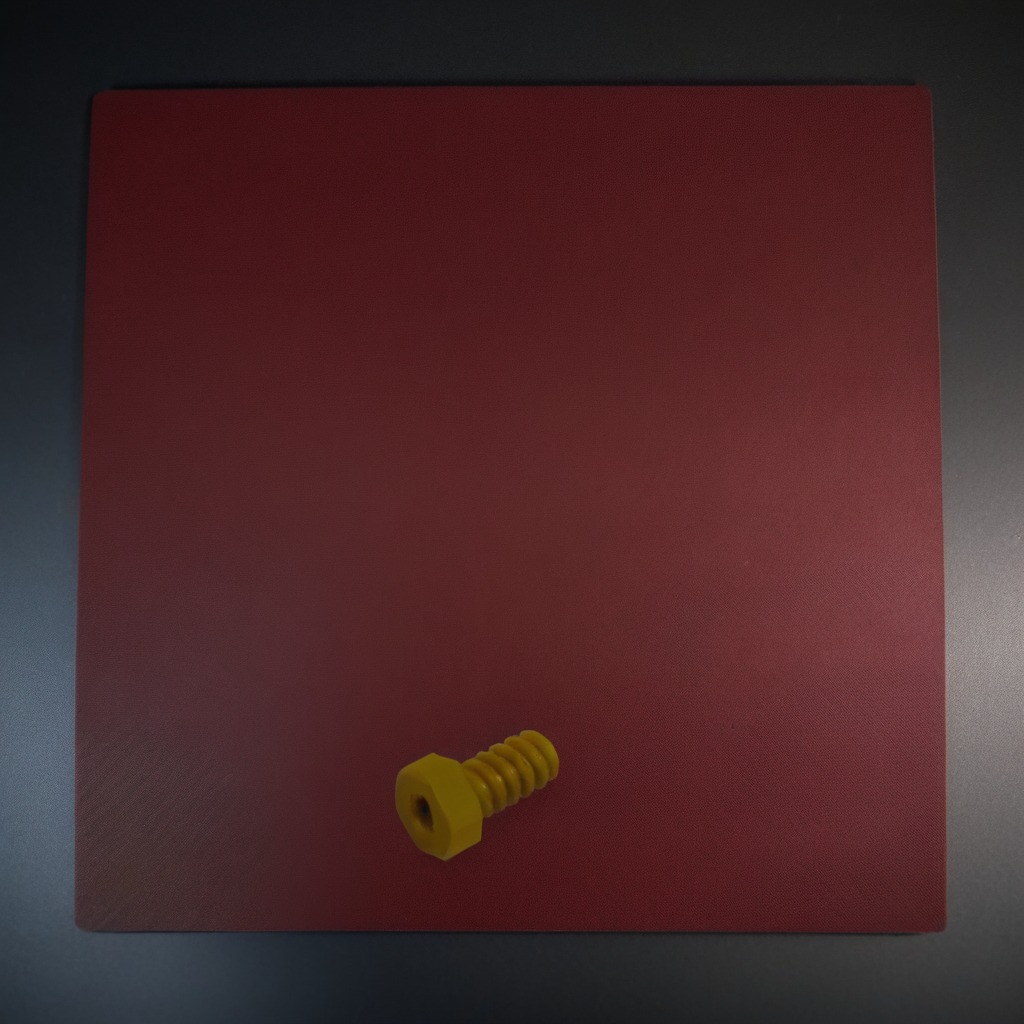
A metal screw is lying on a clean granite tabletop inside a workshop at night dim ambient light soft shadows worn but beneath the mat.